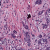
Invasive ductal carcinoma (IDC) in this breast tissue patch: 1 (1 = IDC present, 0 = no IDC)